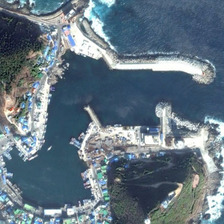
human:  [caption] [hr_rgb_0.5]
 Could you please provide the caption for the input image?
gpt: some boats are in a port near many buildings and green trees .

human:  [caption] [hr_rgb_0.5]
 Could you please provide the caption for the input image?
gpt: some boats are in a port near many buildings and green trees .

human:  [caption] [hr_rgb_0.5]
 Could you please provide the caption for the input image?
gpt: some boats are in a port near many buildings and green trees .

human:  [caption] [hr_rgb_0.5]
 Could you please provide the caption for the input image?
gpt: some boats are in a port near many buildings and green trees .

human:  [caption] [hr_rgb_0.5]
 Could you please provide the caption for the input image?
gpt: some boats are in a port near many buildings and green trees .